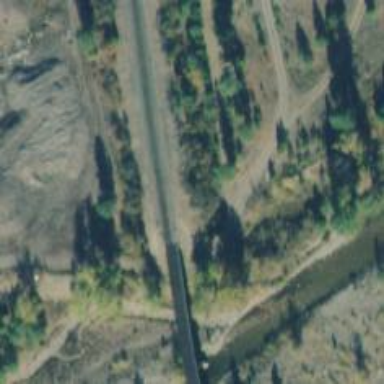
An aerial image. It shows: Viaduct railway bridge.